Field crop: maize
Growth stage: 2
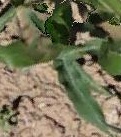
Species: maize